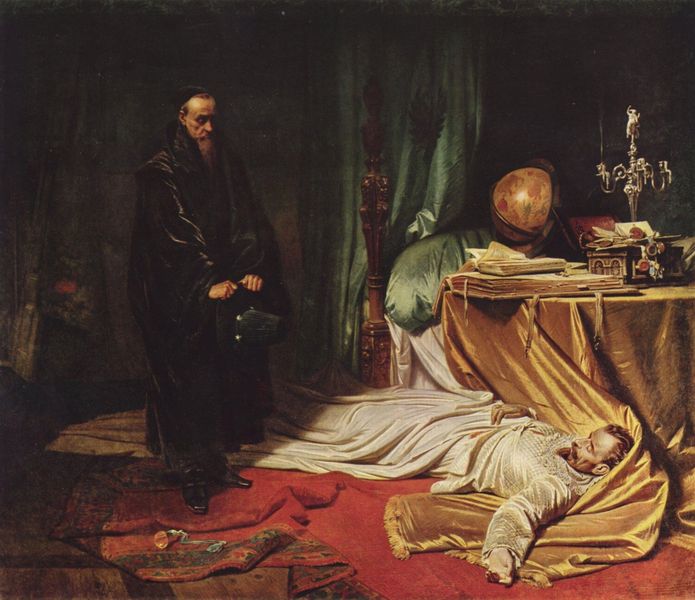
Titel: Seni an der Leiche Wallensteins
Künstler: Karl Theodor von Piloty
Standort: München
Institution: Neue Pinakothek
Schlagwörter: blätter, dunkel, gemälde, hand, kopf, mann, schatten, umhang, weiß, gelb, grün, menschen, abend, braun, frankreich, glas, hell, holz, hut, kleid, licht, männer, ohr, profil, raum, schwarz, säule, tisch, zeichnung, zimmer, ölbild, rot, tuch, haube, malerei, teppich, bart, bärte, hemd, kappe, diener, falten, geschichte, gesicht, historie, leiche, mord, samt, stehen, tod, tot, toter, trauer, hände, portrait, porträt, tischdecke, tischtuch, vorhang, erde, boden, dunkelheit, gewand, gold, mantel, stehend, stoff, decke, schleifen, traurig, genre, engel, schrift, bücher, papier, papiere, schreibtisch, liegen, düster, man, zwei, parkett, historienbild, kissen, schnäuzer, falte, holzboden, draperie, kerze, bett, robe, schlafzimmer, kerzen, leuchter, lüster, teppiche, faltenwurf, laken, stofflichkeit, liegend, feinmalerei, satin, pfosten, vanitas, truhe, memento mori, buch, fuss, münchen, groß, schiller, herrscher, kardinal, tasche, arzt, fürst, wallenstein, betrachten, erdkugel, pergament, wappen, kerzenständer, wachs, kerzenhalter, kerzenleuchter, pfarrer, glocke, dukel, gestorben, sterben, brief, briefe, kaulbach, historienmalerei, priester, tilly, historismus, schwaru, baldachin, feldherr, ständer, gelehrter, siegel, schatulle, globus, abgebrannt, welt, kästchen, hingefallen, mörder, kandelaber, purpur, himmelbett, dokument, koffer, neue pinakothek, vorhnag, pinakothek, weltkugel, mediziner, riesig, piloty, morgenrock, reformation, humanist, atlas, toto, carl von piloty, dokumente, flaten, gift, täter, attentat, meuchelmord, geschichtsmalerei, atlanten, velasques, mappen, studiolo, ermordet, hochbett, lüsster, abgebrannte kerzen, cücher, kalubach, kerzenwachs, liegen tot, mammpen, morbit, seni, haune, arztkoffer